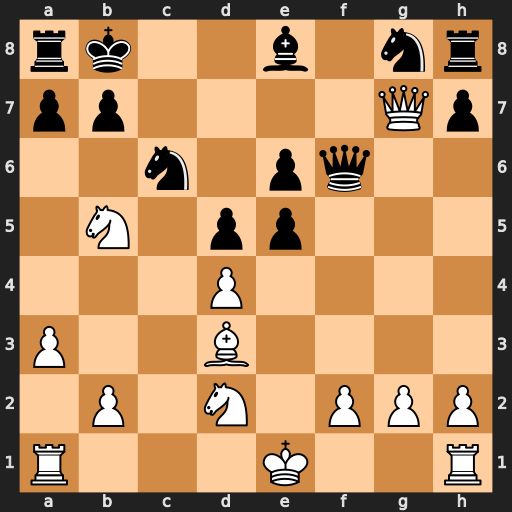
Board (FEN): rk2b1nr/pp4Qp/2n1pq2/1N1pp3/3P4/P2B4/1P1N1PPP/R3K2R
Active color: w
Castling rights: KQ
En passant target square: -
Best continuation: Qc7#